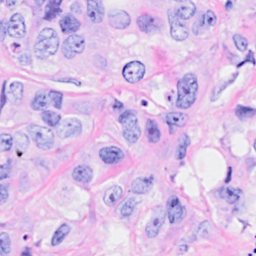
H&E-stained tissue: Breast